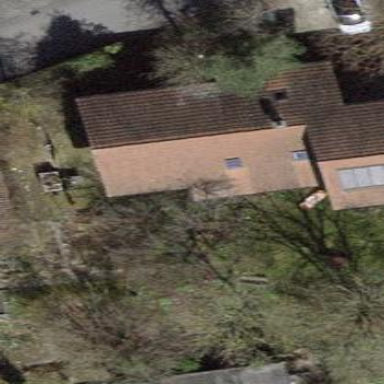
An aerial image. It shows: Building with tile roof.